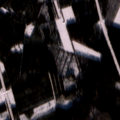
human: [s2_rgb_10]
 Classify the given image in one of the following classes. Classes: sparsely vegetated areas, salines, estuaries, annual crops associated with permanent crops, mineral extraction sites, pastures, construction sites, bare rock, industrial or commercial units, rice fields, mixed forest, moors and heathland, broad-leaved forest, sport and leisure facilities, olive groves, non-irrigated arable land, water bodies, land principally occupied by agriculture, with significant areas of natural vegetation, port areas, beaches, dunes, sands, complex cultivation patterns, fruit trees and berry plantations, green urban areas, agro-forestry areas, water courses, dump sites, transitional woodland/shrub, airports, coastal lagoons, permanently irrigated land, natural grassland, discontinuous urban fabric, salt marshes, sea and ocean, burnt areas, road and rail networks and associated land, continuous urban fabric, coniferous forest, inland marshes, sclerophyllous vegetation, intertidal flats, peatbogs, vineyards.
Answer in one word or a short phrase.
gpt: broad-leaved forest, coniferous forest, mixed forest